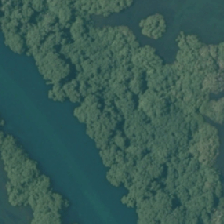
Land cover: deciduous_hardwood